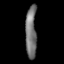
Tissue: lung
Cell type: Others
Senescence score: 0.2039
Nuclear area (px): 566
Mean DAPI intensity: 116.239